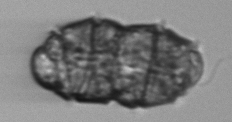
Label: Margalefidinium